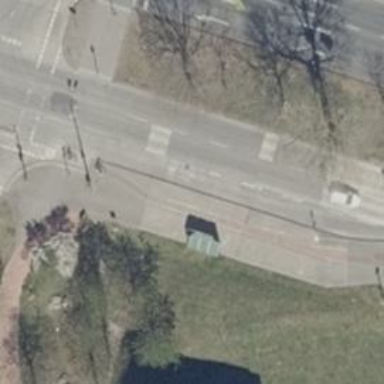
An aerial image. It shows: Concrete platform with shelter for public transport.